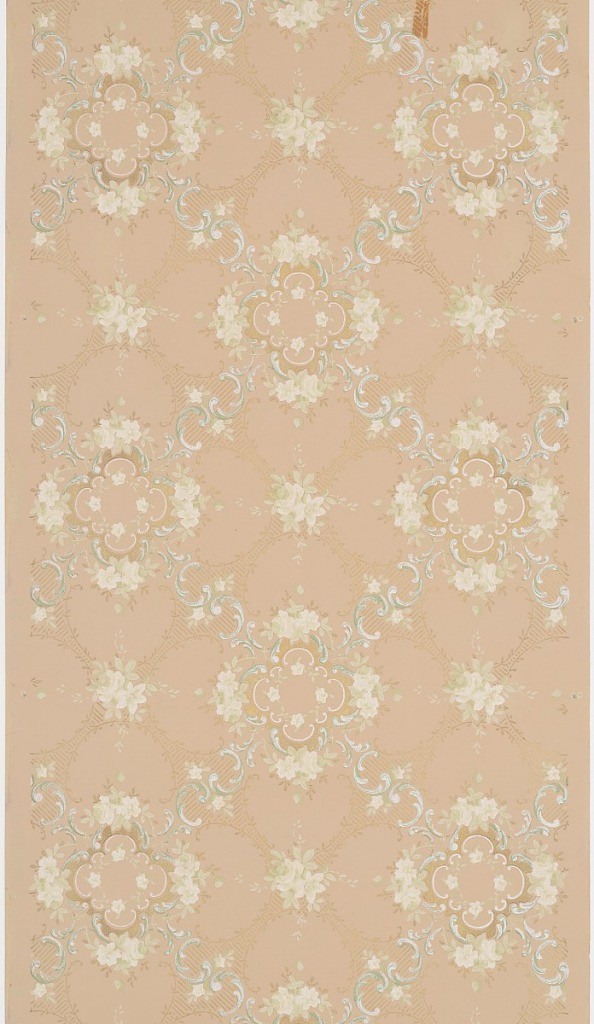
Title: Ceiling paper
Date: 1905–1915
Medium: Machine-printed paper, liquid mica
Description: On brown ground, curved treillage with some scalloped motifs in white, gold, blue, and white floral clusters.